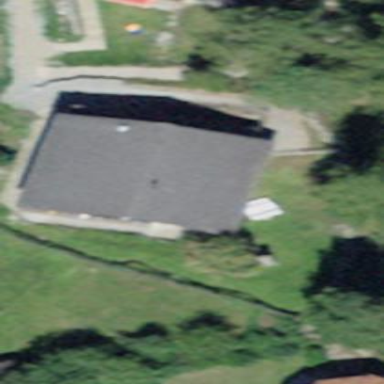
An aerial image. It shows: Detached building.